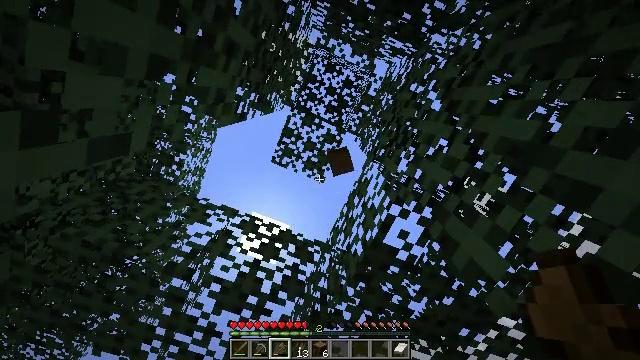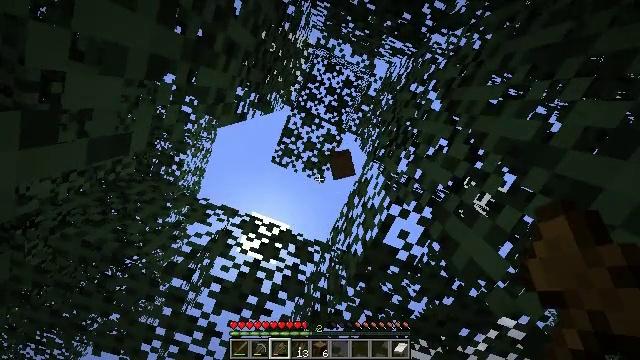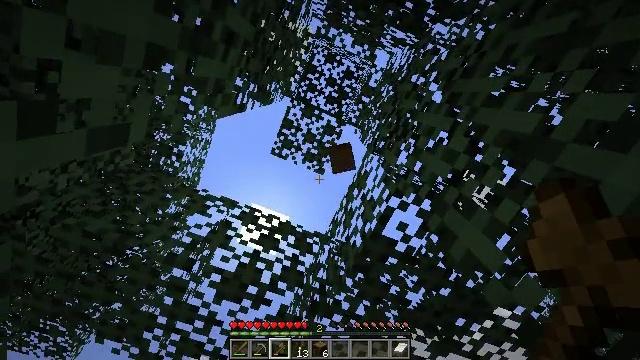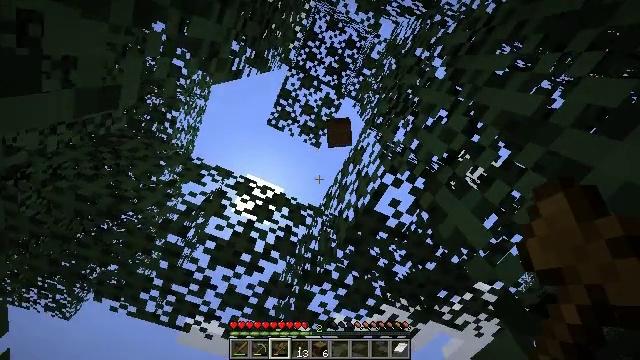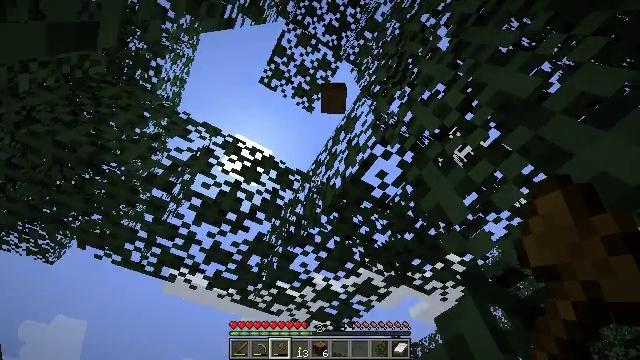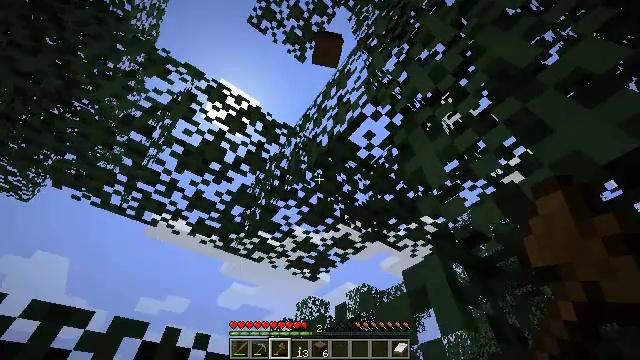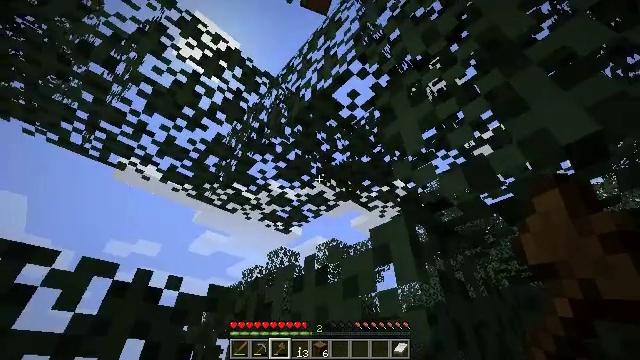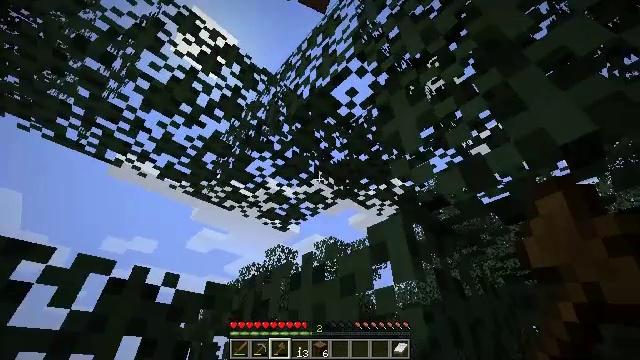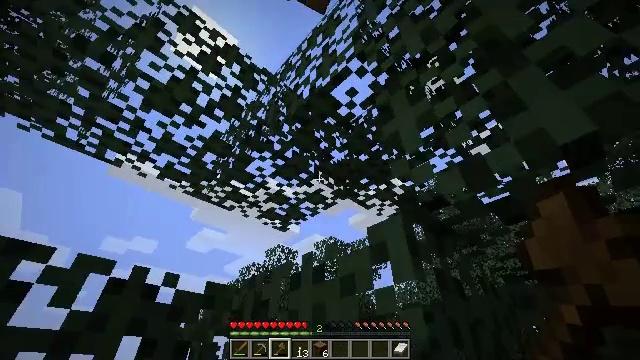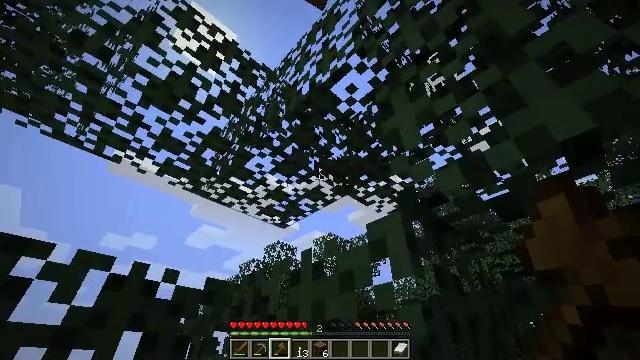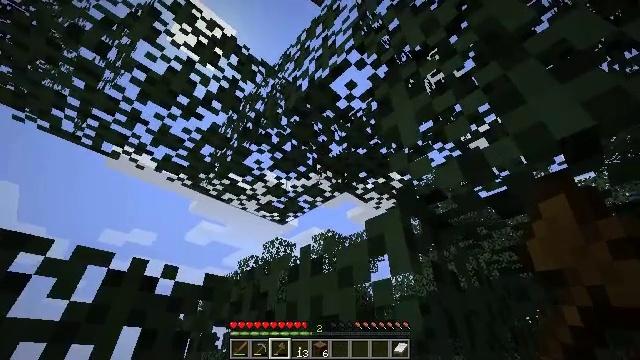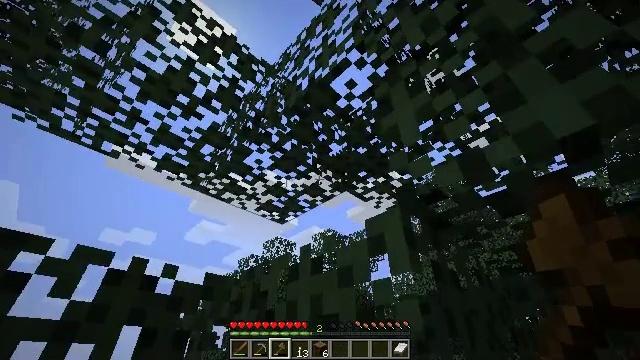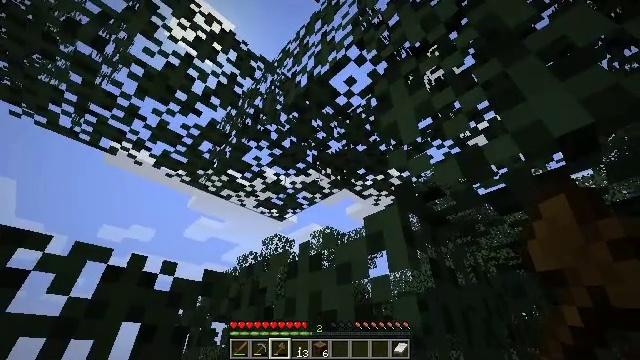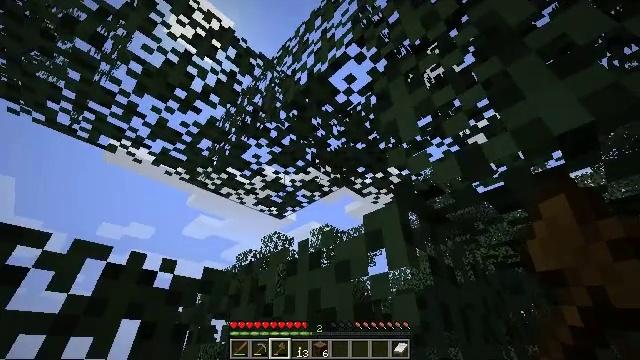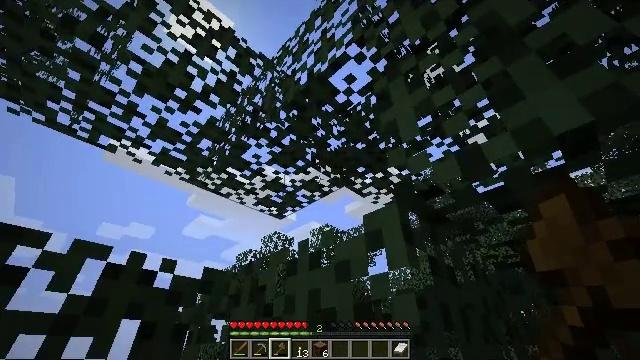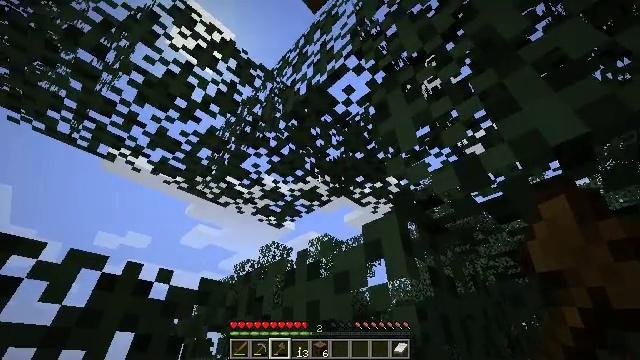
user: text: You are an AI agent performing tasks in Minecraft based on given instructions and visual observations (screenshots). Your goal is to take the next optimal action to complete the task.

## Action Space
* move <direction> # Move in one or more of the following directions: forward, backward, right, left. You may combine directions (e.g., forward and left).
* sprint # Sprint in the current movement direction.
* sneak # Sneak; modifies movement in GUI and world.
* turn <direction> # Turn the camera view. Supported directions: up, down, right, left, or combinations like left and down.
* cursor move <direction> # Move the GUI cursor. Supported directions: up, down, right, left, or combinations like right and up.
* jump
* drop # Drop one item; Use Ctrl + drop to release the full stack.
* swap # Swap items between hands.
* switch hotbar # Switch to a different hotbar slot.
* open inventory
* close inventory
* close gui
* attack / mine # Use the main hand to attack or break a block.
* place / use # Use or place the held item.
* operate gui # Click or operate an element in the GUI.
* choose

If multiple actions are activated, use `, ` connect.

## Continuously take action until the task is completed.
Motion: motion action
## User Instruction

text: Mine spruce leaves from the tree.
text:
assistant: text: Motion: no_op
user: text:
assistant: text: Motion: turn down
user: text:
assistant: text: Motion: turn right and down
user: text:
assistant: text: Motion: turn right and down
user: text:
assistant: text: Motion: turn right and down
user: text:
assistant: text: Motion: turn right and down
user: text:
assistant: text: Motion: no_op
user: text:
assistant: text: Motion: no_op
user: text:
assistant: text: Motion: no_op
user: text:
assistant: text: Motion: no_op
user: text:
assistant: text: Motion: no_op
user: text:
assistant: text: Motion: no_op
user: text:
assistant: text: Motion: no_op
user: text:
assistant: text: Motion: no_op
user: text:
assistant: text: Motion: turn up
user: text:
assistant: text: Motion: turn left and up
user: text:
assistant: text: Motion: turn left and up
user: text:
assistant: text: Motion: turn up
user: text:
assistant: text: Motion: no_op
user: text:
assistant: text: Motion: turn right
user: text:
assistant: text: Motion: turn right and down
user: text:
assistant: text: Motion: turn right, attack / mine
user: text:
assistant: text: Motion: attack / mine
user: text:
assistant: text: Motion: attack / mine
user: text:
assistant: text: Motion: attack / mine
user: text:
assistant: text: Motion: attack / mine
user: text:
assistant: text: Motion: attack / mine
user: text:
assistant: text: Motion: attack / mine
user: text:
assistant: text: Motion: attack / mine
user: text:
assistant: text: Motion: attack / mine